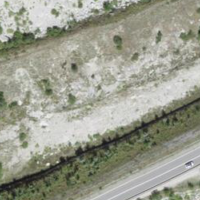
EUNIS habitat code: 56
Species observed at this site:
Fraxinus excelsior